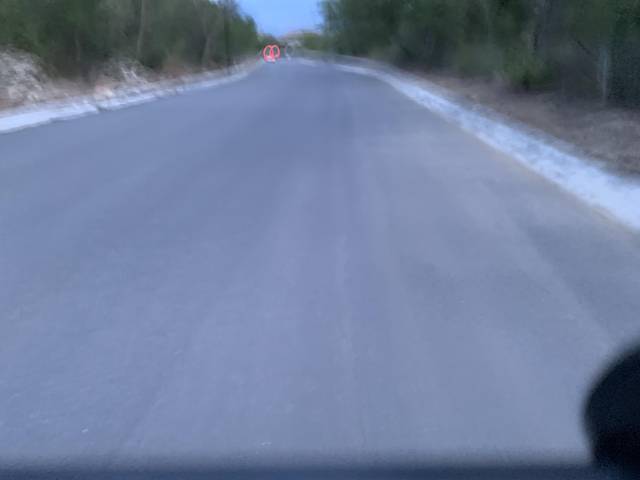
Region: Mexico
Coordinates: 25.51, -100.182